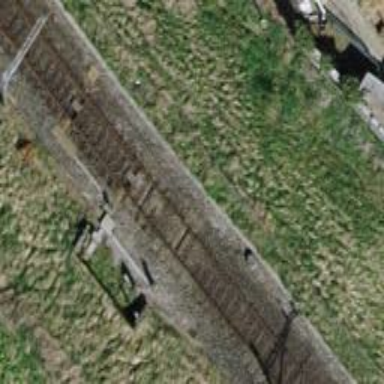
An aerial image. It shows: Railway switch.